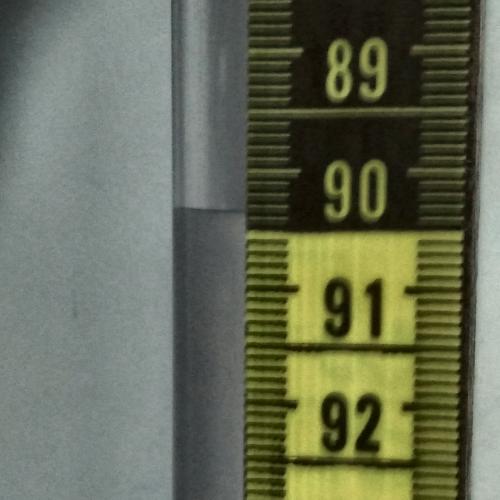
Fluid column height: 90.3 cm